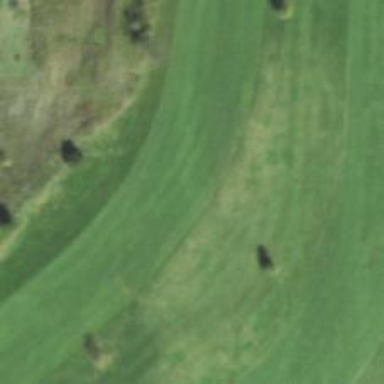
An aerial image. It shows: Golf hole.